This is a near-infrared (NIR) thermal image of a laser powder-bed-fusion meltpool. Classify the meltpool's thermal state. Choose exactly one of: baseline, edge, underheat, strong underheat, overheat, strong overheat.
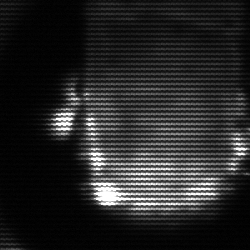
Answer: baseline